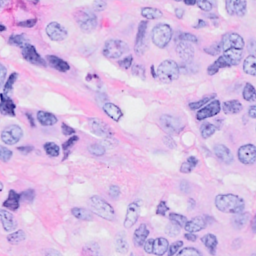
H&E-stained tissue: Breast